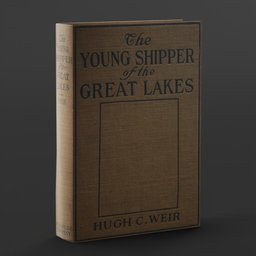
Label: tools